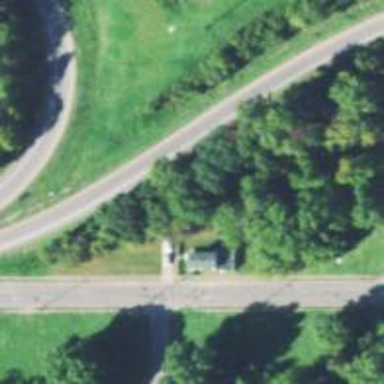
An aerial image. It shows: Historic road.